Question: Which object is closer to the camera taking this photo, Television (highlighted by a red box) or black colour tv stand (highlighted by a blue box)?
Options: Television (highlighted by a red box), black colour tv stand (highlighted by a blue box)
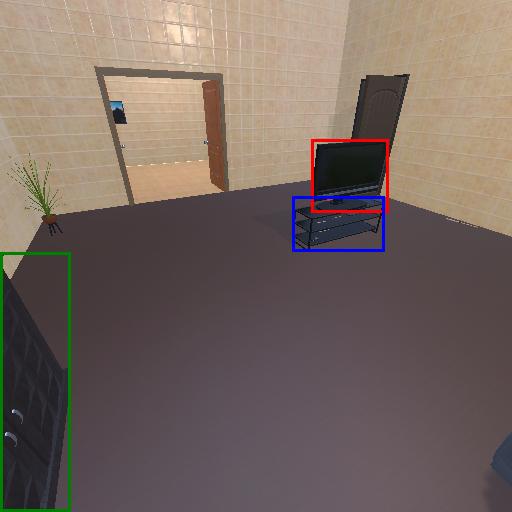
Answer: Television (highlighted by a red box)